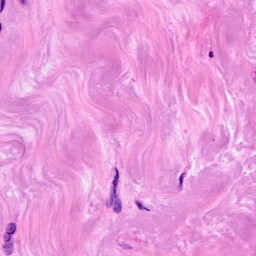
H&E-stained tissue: Breast